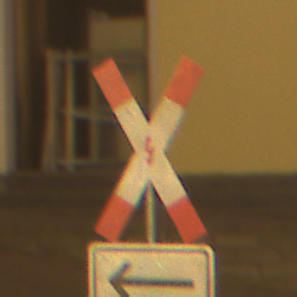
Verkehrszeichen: Andreaskreuz
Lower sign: RichtungsangabeDurchPfeile1
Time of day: Night
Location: Outdoor (Urban)
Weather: Clear
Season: NotSpecified
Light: Artificial